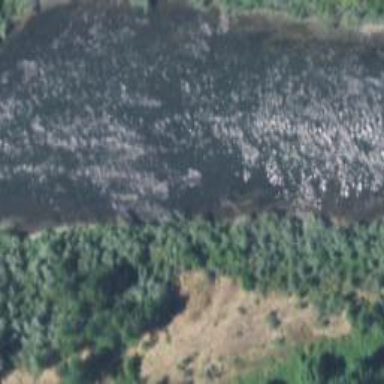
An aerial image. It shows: Scene featuring rapids in waterway.